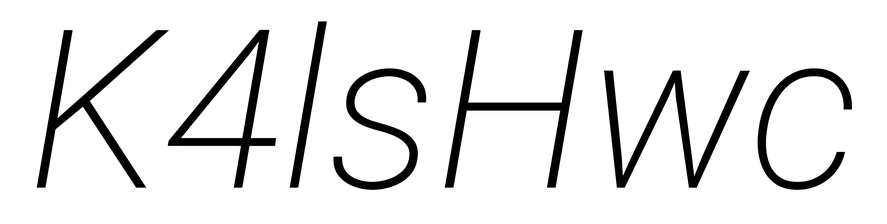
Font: Roboto-Italic_ExtraLight_Italic